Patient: sex M, age 48
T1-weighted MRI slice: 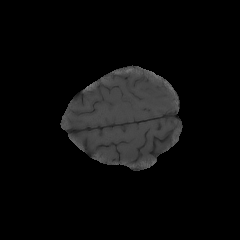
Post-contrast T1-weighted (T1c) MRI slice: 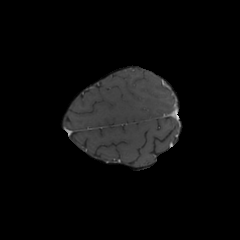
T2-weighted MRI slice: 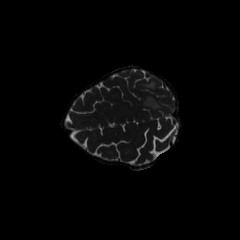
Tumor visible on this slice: yes
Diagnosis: Glioblastoma, IDH-wildtype
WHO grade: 4